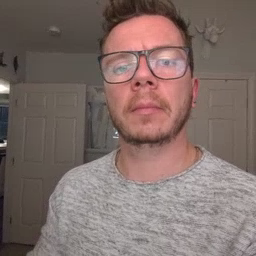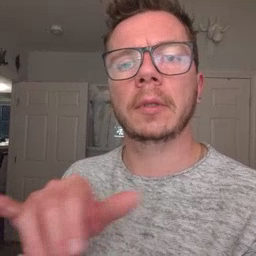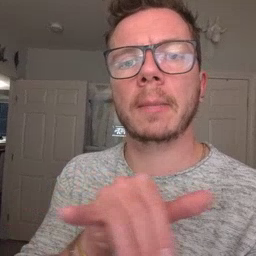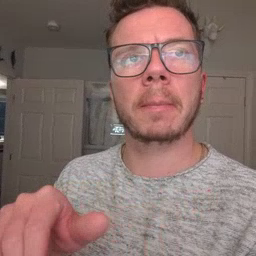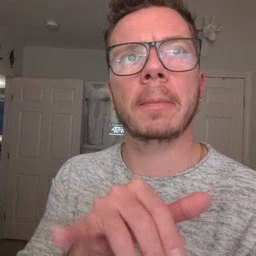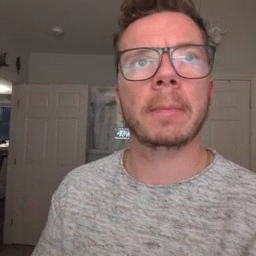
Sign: same